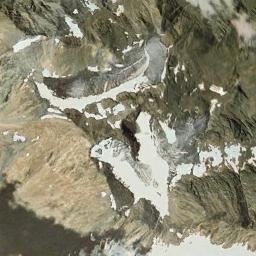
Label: snowberg